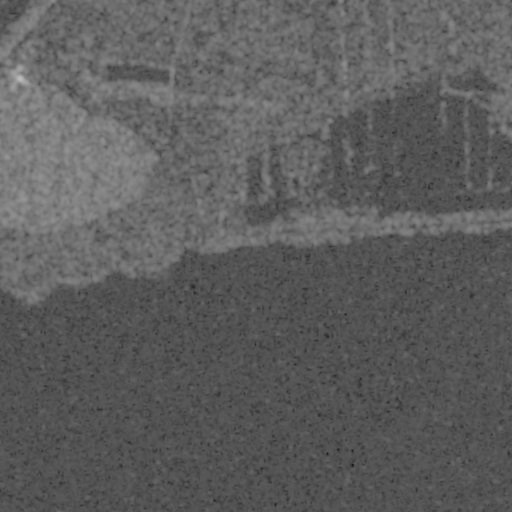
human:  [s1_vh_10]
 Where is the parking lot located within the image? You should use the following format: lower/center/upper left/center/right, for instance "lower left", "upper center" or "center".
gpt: The parking lot is located in the upper left of the image.
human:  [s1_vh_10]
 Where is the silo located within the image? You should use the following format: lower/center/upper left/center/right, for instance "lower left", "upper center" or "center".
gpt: The silo is located in the center of the image.
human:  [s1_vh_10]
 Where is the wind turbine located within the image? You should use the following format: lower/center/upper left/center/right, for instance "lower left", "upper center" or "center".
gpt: The wind turbine is located in the upper right of the image.
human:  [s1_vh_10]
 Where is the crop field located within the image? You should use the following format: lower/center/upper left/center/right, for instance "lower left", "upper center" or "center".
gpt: There is no crop field in the image.

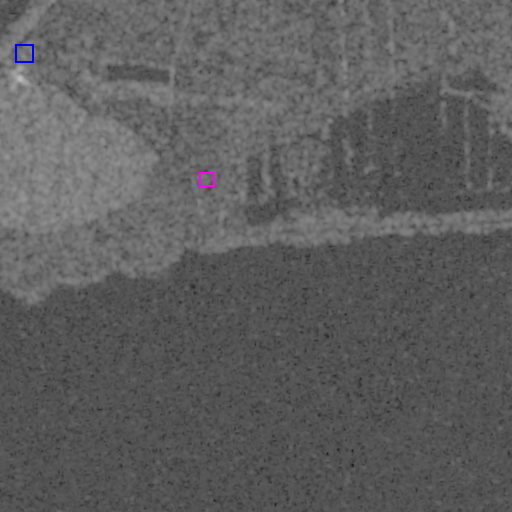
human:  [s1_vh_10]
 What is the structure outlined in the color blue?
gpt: The structure outlined in blue is a parking lot.
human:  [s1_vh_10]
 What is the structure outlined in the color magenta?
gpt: The structure outlined in magenta is a silo.
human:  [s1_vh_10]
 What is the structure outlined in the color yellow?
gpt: There is no yellow outline.